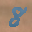
Label: 8